Field crop: maize
Growth stage: 1
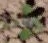
Species: chenopodium